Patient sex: M
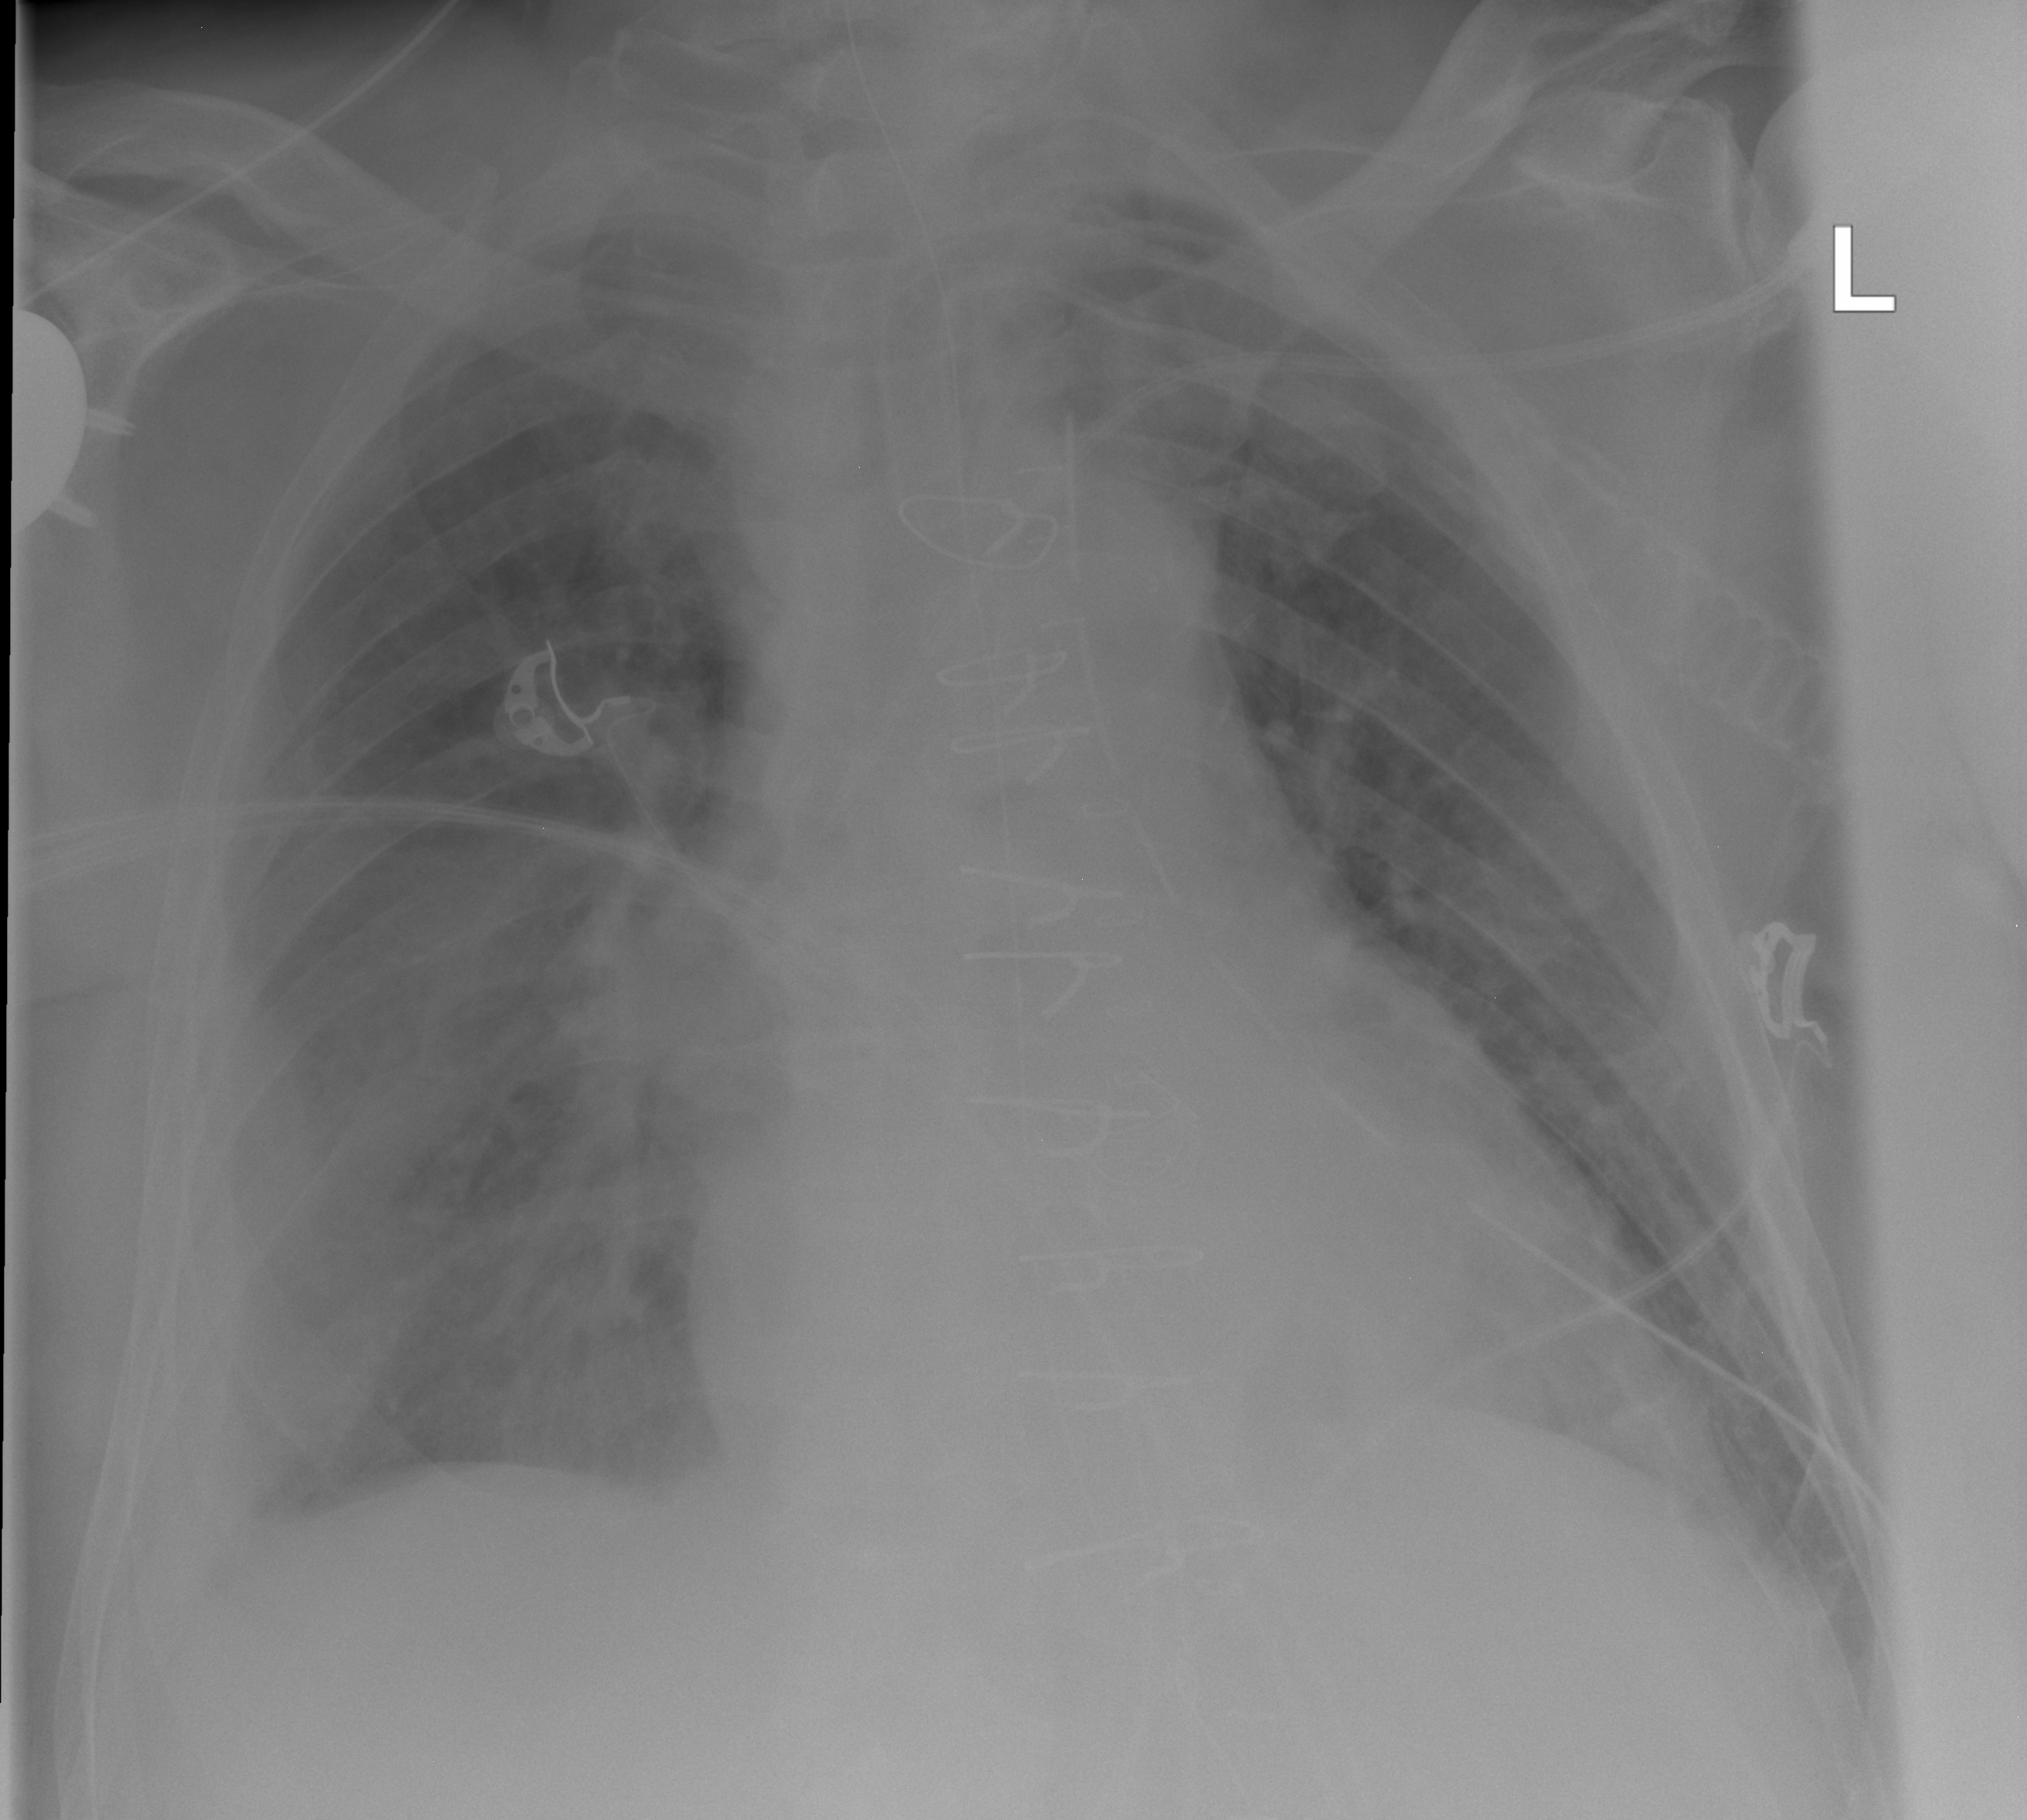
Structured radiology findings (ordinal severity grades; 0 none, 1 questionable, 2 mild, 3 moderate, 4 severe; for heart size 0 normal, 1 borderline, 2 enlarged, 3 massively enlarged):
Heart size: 2
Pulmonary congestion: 0
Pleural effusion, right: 2
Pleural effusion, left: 0
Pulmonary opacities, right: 0
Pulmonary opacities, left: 0
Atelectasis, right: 2
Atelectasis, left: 2